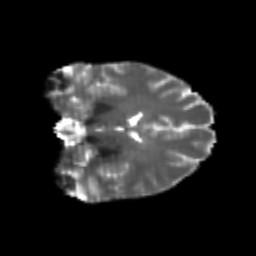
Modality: T2w
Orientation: coronal
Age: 26
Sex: female
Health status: healthy
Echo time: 0.074 s